Field crop: maize
Growth stage: 1
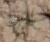
Species: salsola